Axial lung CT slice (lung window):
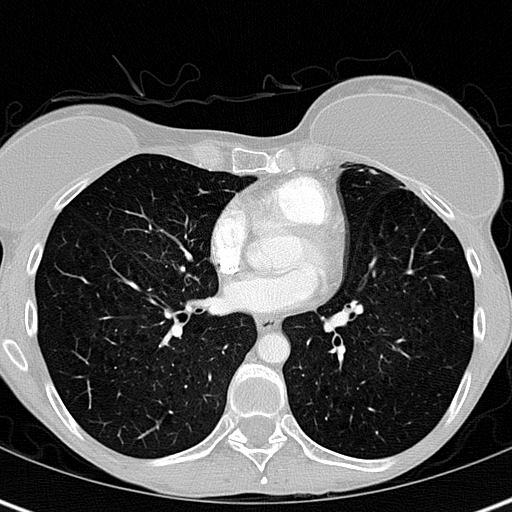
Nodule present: no